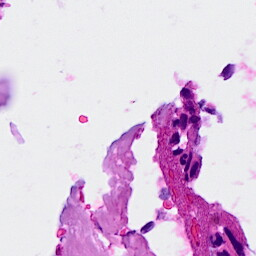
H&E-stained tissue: Breast